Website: walmart
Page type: payment
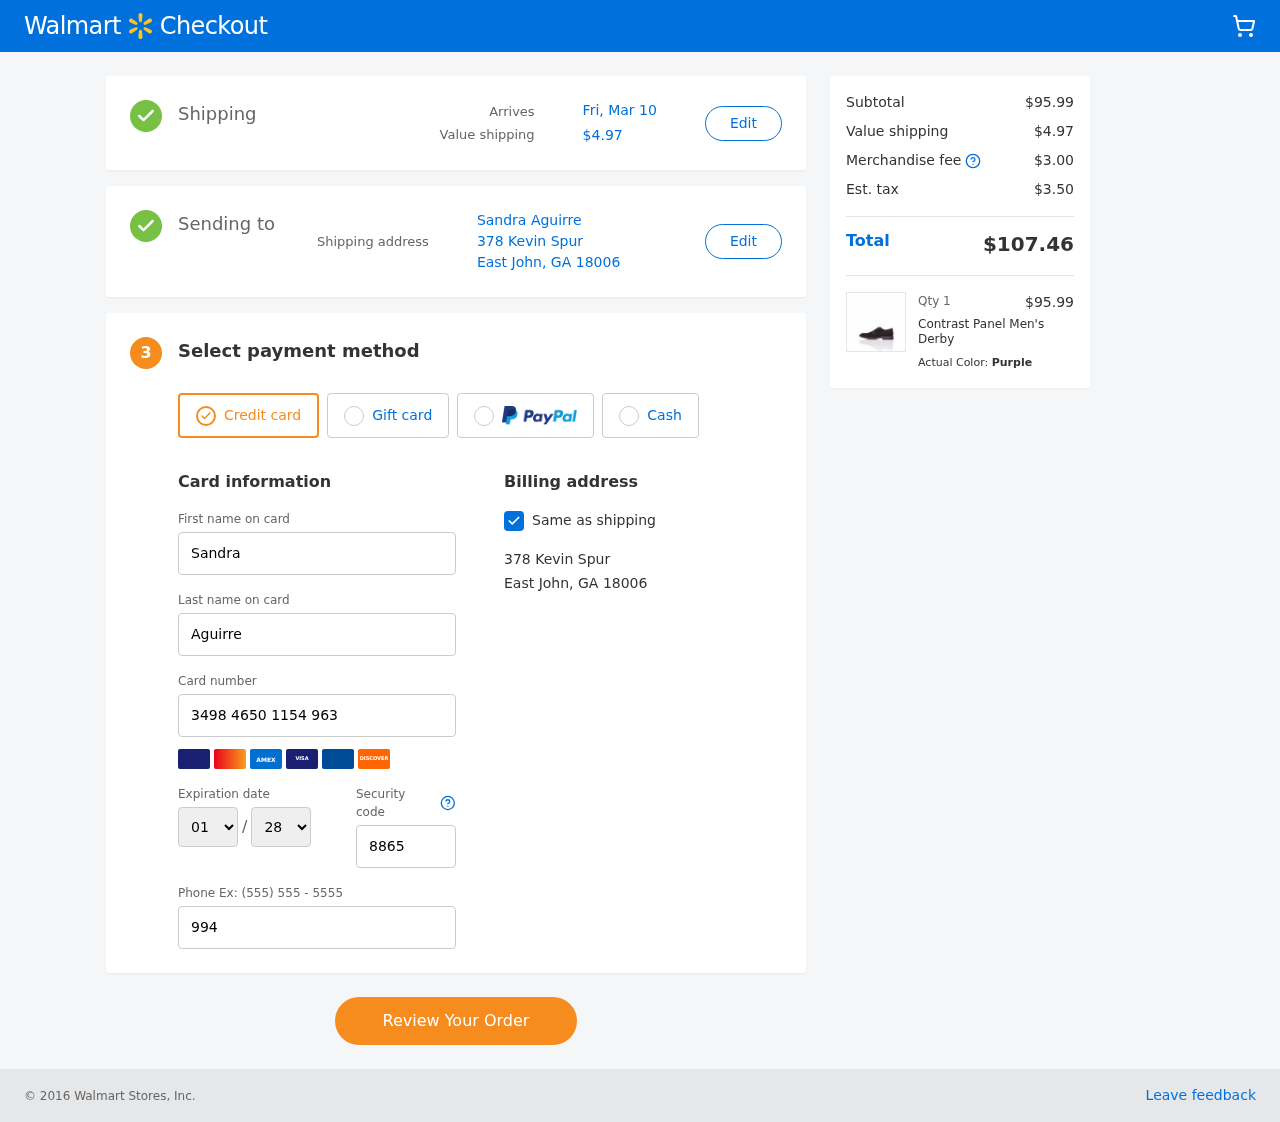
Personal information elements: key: PII_CARD_EXPIRY_MONTH
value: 01
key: PII_CARD_EXPIRY_YEAR
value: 28
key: PII_CITY_STATE_ZIP
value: East John, GA 18006
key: PII_FULLNAME
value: Sandra Aguirre
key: PII_STREET
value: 378 Kevin Spur
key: PII_FIRSTNAME
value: Sandra
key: PII_LASTNAME
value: Aguirre
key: PII_CARD_NUMBER
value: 3498 4650 1154 963
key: PII_CARD_CVV
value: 8865
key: PII_PHONE
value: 9942511102
Product elements: key: PRODUCT1_NAME
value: Contrast Panel Men's Derby
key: PRODUCT1_PRICE
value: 95.99
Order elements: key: ORDER_DELIVERY_DATE
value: Fri, Mar 10
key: ORDER_SHIPPING_COST
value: $4.97
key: ORDER_SUBTOTAL
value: $95.99
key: ORDER_MERCHANDISE_FEE
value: $3.00
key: ORDER_TAX
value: $3.50
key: ORDER_TOTAL
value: $107.46
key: ORDER_NUM_ITEMS
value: Qty 1